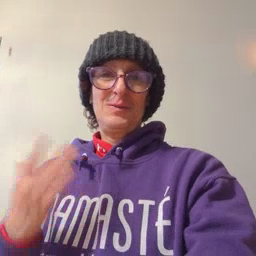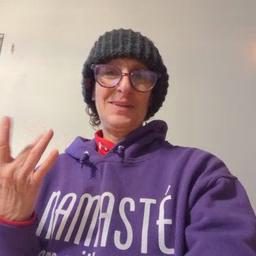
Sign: wait